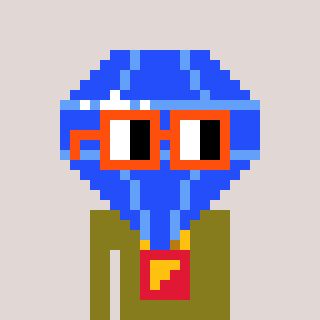
a pixel art character with square orange glasses, a blue diamond-shaped head and a gunk-colored body on a warm background